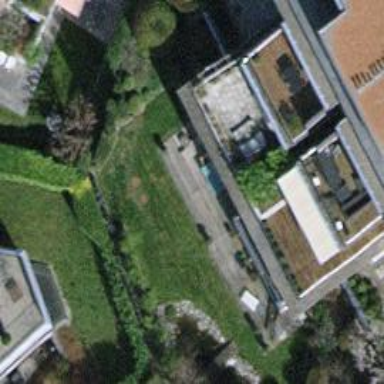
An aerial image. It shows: Balcony as part of building.